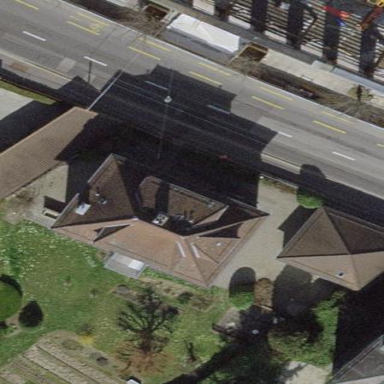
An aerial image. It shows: Group of garages.